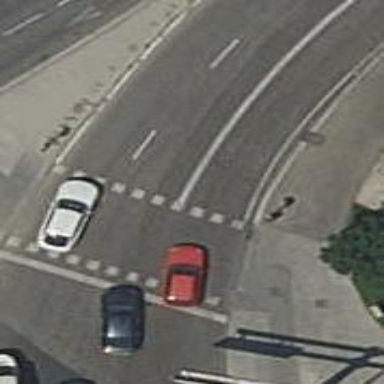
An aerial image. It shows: Crossing with traffic signals.